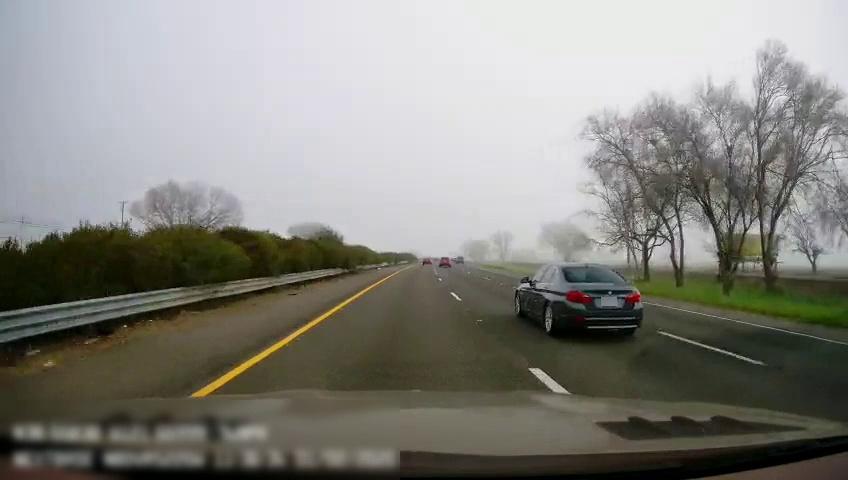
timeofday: Day
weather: Sunny
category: Drivable Space
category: Vehicles | Car
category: Vehicles | SUV
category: Vehicles | Car
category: Vehicles | SUV
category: Lanes | Current Lane
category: Lanes | Current Lane
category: Lanes | Alternate Lane
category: Lanes | Alternate Lane